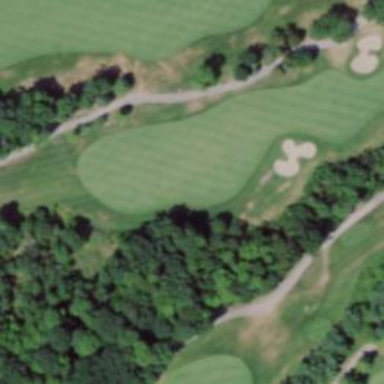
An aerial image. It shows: Area of rough grass used for golf.